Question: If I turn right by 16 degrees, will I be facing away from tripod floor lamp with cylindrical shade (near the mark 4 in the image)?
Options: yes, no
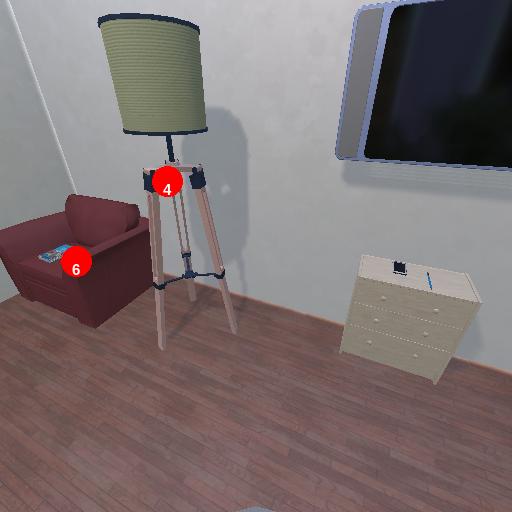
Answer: yes